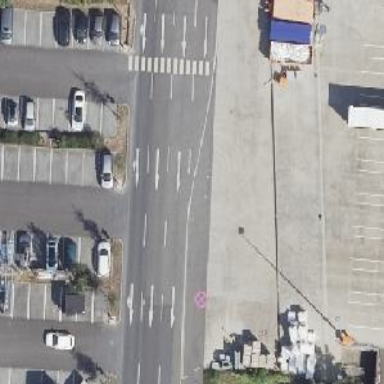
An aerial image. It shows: Asphalt road designated for service vehicles.